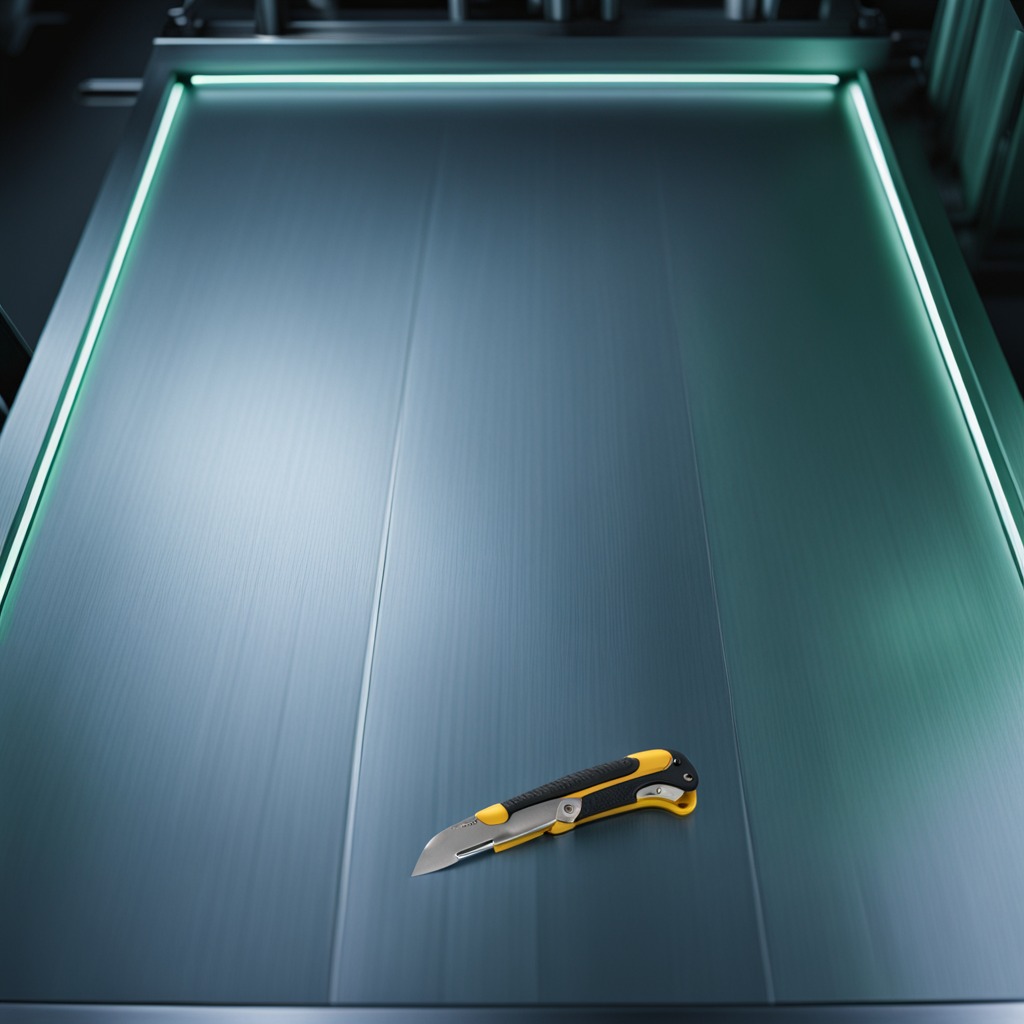
A utility knife is lying on a metal table in a machine shop under fluorescent lights.